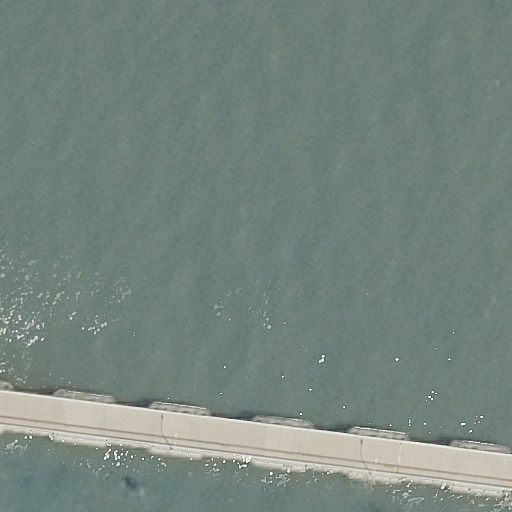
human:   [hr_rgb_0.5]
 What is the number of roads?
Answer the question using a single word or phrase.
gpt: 1

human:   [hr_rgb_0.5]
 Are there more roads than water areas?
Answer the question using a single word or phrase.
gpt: no

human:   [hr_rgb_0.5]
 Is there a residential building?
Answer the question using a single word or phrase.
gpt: no

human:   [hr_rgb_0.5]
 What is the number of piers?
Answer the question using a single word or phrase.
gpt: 1

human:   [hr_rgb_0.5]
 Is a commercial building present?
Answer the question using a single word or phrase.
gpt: no

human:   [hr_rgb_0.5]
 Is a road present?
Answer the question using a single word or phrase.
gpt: yes

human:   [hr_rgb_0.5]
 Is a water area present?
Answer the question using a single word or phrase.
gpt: yes

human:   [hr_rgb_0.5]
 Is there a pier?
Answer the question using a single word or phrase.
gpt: yes

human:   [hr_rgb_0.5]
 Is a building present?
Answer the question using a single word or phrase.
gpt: no

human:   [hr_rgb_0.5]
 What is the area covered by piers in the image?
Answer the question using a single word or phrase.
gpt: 1030m2

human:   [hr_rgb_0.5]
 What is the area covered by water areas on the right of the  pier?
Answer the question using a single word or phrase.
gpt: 0m2

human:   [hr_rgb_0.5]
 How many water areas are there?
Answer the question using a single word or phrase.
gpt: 1

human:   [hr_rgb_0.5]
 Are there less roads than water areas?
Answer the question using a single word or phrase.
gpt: no

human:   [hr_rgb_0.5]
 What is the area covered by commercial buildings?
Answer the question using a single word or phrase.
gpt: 0m2

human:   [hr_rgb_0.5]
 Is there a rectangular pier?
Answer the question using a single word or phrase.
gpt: no

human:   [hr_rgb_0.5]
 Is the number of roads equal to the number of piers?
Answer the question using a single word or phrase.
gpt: yes

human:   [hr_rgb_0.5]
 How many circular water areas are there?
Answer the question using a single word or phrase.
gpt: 0

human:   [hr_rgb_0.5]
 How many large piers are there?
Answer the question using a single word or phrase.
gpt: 1

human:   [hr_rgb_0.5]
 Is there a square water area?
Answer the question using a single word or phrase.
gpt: no

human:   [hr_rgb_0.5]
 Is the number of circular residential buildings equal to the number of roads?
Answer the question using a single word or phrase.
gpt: no

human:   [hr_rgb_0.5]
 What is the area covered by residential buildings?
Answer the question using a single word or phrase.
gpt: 0m2

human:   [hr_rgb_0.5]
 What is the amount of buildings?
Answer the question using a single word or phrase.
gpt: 0

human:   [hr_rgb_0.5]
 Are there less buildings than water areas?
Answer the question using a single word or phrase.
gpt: yes

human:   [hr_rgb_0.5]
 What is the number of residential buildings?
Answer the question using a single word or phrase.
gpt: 0

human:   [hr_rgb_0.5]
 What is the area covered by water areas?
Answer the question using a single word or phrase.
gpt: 10612m2

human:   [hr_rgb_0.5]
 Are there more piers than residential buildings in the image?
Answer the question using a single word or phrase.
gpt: yes

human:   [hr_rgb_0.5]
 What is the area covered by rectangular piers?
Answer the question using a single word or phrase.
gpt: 0m2

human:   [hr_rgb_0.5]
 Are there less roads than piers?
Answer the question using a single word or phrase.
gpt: no

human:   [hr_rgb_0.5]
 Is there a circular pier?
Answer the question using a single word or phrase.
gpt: no

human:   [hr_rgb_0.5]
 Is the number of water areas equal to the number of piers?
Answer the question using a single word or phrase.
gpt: yes

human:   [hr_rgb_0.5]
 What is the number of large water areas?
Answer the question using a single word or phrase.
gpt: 1

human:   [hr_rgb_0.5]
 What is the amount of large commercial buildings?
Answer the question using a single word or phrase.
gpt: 0

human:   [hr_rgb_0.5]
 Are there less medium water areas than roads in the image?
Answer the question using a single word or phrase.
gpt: yes

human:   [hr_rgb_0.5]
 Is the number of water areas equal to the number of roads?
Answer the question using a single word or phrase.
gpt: yes

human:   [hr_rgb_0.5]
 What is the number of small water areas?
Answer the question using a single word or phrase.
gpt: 0

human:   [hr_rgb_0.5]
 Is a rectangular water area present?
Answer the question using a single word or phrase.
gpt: yes

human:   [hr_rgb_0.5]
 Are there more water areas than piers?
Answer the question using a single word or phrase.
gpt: no

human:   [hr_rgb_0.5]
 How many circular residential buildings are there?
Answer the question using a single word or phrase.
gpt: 0

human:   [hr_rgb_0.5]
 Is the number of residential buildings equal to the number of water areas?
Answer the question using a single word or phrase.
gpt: no

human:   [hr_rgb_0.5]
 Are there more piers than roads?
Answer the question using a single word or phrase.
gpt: no

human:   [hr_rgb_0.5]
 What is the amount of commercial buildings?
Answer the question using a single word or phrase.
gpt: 0

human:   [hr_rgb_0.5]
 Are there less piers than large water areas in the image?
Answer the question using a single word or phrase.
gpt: no

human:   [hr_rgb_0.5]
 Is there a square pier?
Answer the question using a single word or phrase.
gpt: no

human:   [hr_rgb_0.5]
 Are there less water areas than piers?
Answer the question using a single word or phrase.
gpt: no

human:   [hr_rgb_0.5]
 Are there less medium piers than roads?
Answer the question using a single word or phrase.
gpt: yes

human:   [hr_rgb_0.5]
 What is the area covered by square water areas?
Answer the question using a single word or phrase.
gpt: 0m2

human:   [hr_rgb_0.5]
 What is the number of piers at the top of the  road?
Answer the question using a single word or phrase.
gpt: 0

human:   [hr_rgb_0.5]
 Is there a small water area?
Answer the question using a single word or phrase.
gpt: no

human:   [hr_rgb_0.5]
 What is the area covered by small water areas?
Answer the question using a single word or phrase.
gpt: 0m2

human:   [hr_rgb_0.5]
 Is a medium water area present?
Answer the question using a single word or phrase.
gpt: no

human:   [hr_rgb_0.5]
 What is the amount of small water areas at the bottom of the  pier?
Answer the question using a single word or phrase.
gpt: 0

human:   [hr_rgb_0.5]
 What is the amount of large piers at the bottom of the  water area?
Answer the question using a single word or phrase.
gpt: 1

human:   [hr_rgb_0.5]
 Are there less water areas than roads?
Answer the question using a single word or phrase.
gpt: no

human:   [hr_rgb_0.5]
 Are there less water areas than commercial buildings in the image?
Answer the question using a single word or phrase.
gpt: no

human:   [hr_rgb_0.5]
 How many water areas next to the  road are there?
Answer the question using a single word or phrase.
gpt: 1

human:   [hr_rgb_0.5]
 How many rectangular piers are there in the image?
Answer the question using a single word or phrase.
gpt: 0

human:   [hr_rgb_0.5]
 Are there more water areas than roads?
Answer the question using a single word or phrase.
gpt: no

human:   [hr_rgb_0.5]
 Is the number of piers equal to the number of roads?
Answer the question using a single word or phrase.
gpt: yes

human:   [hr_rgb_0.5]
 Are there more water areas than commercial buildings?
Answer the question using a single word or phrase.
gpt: yes

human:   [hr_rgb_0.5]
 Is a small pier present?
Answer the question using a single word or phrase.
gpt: no

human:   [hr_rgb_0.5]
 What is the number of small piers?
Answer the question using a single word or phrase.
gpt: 0

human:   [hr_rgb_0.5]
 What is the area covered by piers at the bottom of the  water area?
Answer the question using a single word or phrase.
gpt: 1030m2

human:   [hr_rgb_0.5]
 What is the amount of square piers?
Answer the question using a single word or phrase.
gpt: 0

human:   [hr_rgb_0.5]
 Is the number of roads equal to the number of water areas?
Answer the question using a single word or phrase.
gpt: yes